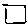
Label: square